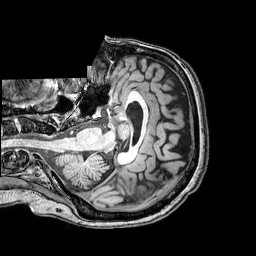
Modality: T1w
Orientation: axial
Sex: female
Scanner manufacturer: philips
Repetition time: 0.0081 s
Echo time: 0.00371 s